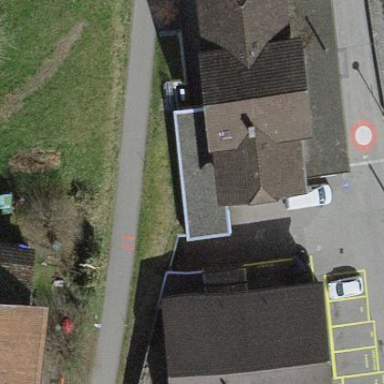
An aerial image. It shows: Train station building.